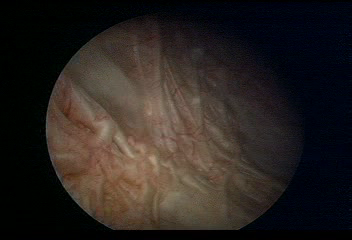
Modality: WLC
Class: Normal mucosa
Bladder cancer association: No